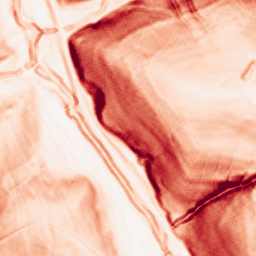
Category: morphological
Decomposition family: morphological_gradient
Decomposition parameters: size: 3
shape: diamond
Upsampling method: quadratic
Upsampling parameters: scale: 4
Upsampling scale: 4